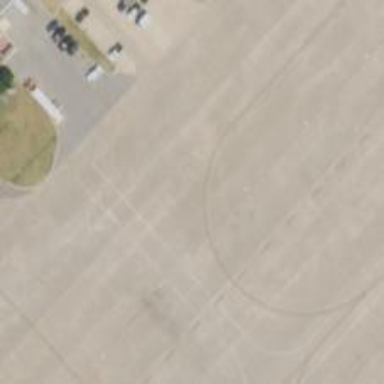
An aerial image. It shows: View of taxiway at the airport.